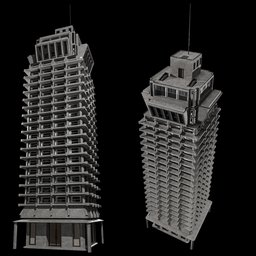
Label: architecture